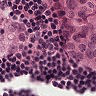
Metastatic tissue present: yes